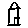
Label: house